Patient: sex M, age 60
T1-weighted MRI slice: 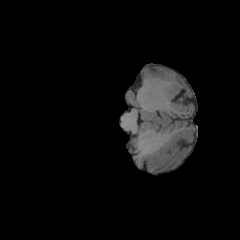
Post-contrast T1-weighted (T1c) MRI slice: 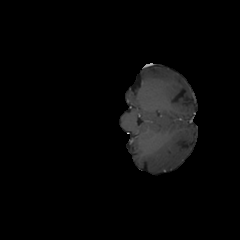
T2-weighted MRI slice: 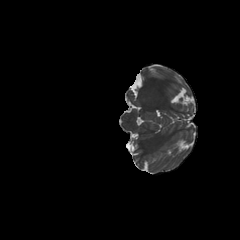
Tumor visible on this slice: no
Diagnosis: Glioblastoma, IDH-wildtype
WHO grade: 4